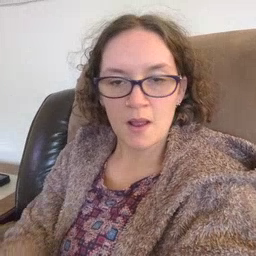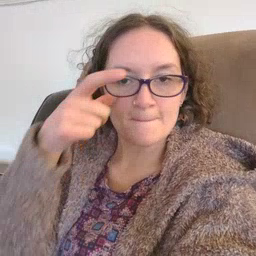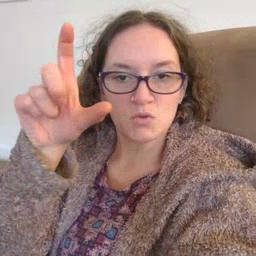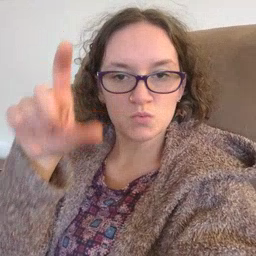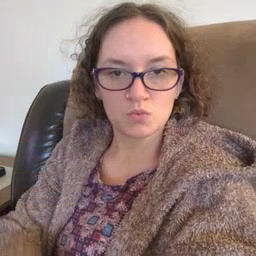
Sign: moon